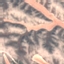
Label: HerbaceousVegetation